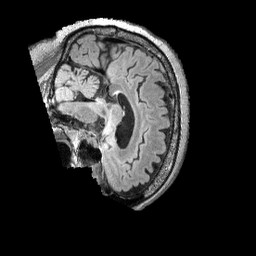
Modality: FLAIR
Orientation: sagittal
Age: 54
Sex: male
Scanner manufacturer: siemens
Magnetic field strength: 3 T
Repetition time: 5 s
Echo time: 0.387 s